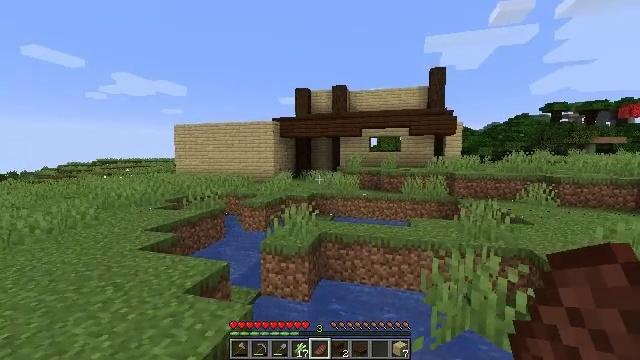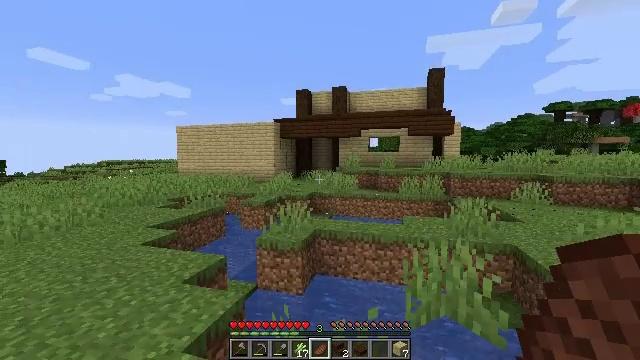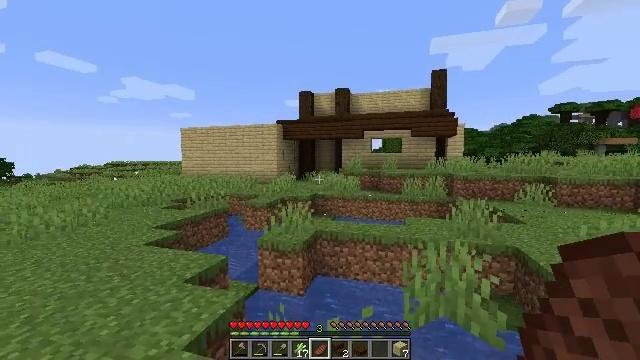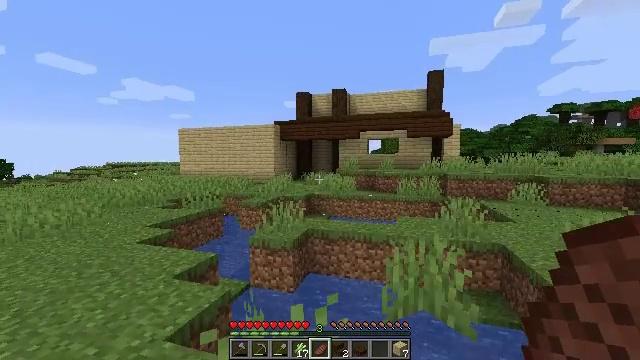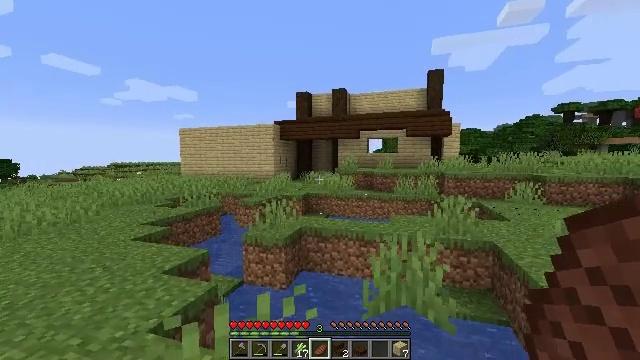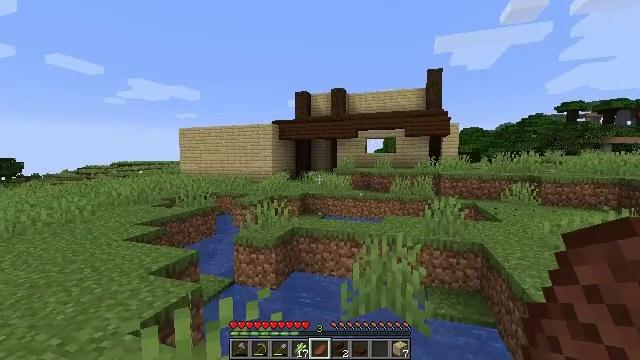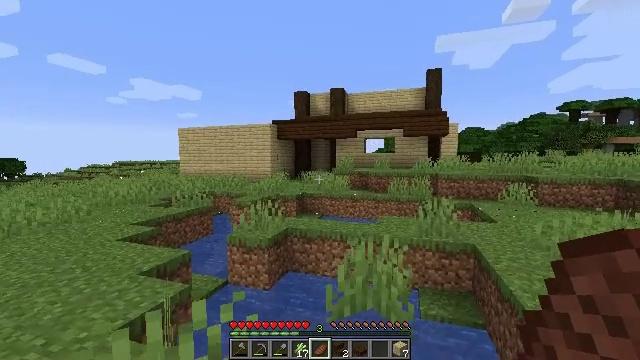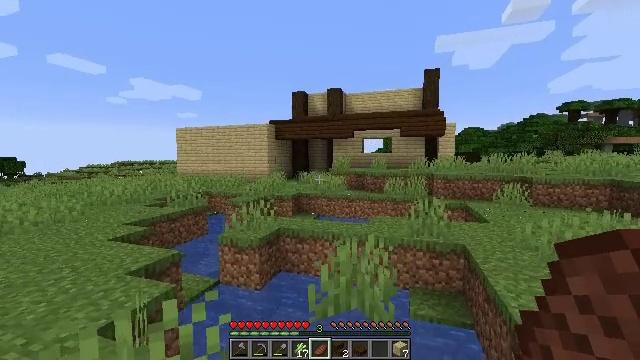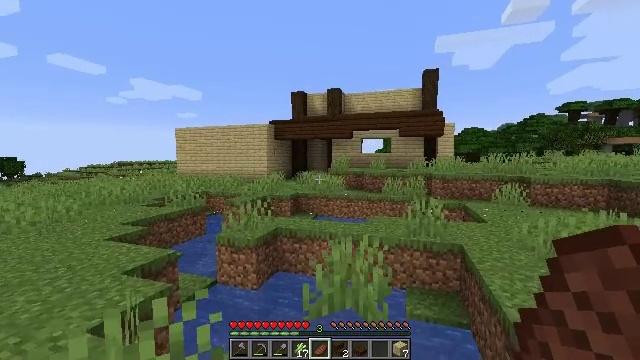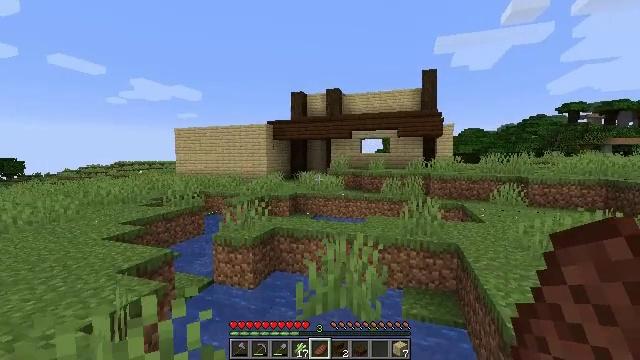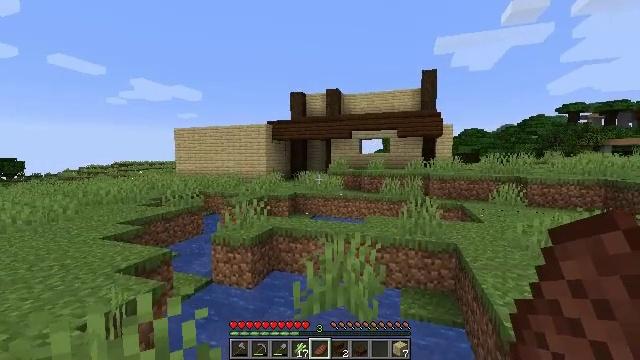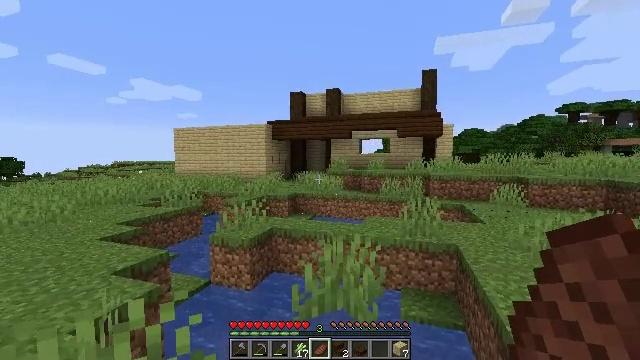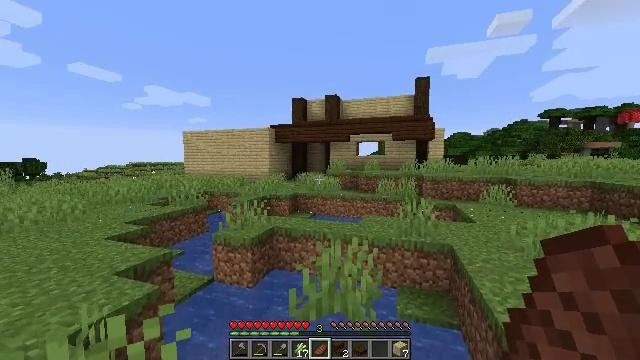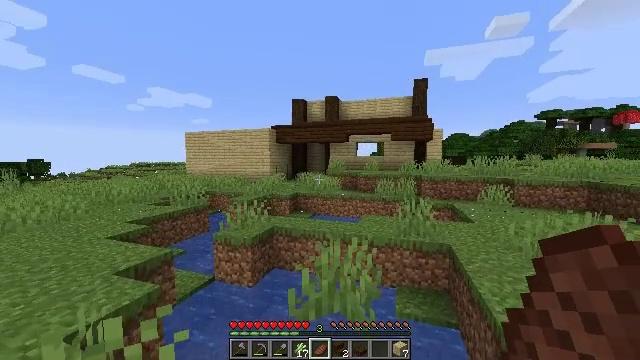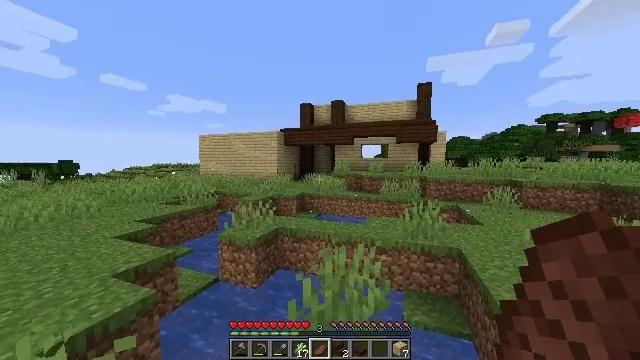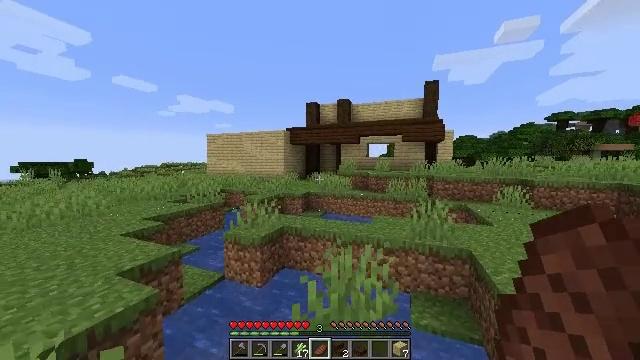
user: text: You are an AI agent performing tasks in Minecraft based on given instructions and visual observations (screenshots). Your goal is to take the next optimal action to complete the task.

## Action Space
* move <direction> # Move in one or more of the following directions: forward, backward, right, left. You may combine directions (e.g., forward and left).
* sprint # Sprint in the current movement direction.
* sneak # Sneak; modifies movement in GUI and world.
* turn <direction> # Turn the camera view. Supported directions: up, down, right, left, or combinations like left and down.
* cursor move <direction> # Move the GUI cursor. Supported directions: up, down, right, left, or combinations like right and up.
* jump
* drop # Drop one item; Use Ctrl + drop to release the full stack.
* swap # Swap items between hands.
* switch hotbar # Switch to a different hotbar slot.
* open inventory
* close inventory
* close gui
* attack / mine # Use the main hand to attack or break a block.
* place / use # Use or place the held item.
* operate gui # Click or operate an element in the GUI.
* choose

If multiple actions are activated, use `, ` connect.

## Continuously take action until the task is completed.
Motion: motion action
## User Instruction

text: Remove birch planks to collect them.
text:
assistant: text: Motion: move back and move right
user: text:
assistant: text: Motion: move right
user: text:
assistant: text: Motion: move right
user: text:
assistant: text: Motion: move right
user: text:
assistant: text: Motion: move right
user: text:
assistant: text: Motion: move right
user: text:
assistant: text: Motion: no_op
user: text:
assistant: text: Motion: no_op
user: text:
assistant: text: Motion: no_op
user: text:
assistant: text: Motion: no_op
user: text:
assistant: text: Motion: move forward, sprint
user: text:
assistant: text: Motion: move forward, sprint
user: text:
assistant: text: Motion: move forward, sprint
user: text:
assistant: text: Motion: move forward, sprint, turn left
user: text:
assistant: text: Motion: move forward and move left, sprint, turn left
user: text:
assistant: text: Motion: move forward and move left, sprint, turn left and down
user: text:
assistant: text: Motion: move forward and move left, sprint, turn down
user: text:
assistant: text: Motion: move forward and move left, sprint, turn down
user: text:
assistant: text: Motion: move forward and move left, sprint, turn left and down
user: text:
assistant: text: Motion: move forward and move left, sprint, turn down
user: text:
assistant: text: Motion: move forward and move left, sprint, turn left and down
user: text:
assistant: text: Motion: move forward and move left, sprint, turn left and down
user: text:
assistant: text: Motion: move forward and move left, sprint, turn left
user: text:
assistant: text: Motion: move forward and move left, sprint, turn left
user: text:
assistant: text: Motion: move forward and move left, sprint, turn right and up
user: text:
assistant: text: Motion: move forward and move left, sprint, turn right and up
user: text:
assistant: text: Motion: move forward and move left, sprint, turn right and up
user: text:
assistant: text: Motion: move forward and move left, sprint, turn right and up
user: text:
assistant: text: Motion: move forward and move left, sprint, turn right and up
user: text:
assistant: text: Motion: move forward and move left, sprint, turn right and down